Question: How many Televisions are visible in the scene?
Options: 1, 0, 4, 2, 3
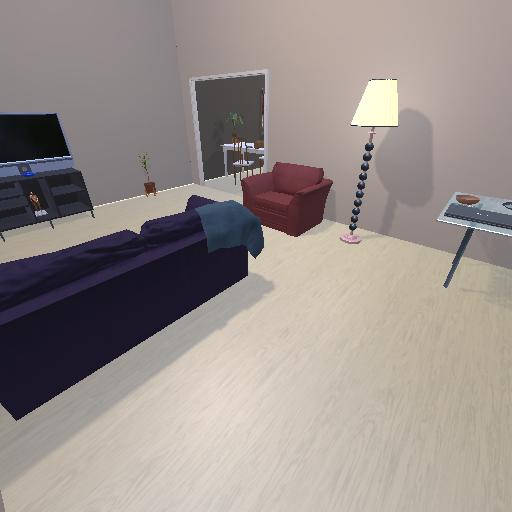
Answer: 1